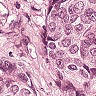
Metastatic tissue present: yes